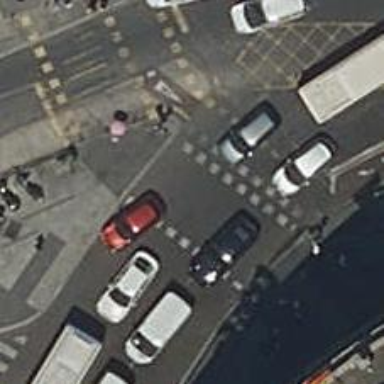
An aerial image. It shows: Zebra crossing with traffic signals. The crossing is marked by traffic lights.